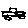
Label: car